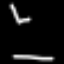
Label: line